Question: I am having some difficulty with pyplot's awesome drawing abilities. I have selected my very own colormap
'''
n = 6
map = matplotlib.cm.get_cmap('Dark2')
cmap = colors.ListedColormap([(0,0,0,0)] + [[map(i * 1.0 / n)[j] for j in range(3)] + [0.2] for i in range(1, n + 1)])
'''
This is basically just the Dark2 colormap, discretized to n (in my case 6) values with the zero value mapping to pure white. The main difference, however, is that the 'alpha' values for my custom colormap are set to '0.2', not '1' as is default.
The problem is that when I plot something using this, like
'''
plt.pcolormesh(np.random.rand(10,10), cmap = cmapInv)
'''
the result is something like this:

This looks nice enough, but you can clearly see that around each box, there is a very thin border of the same color as the box but with 'alpha' set to '1'.
EDIT: As suggested in the comments, the cause of these borders is probably overlap between the boxes.
Is there a way to clean this up?
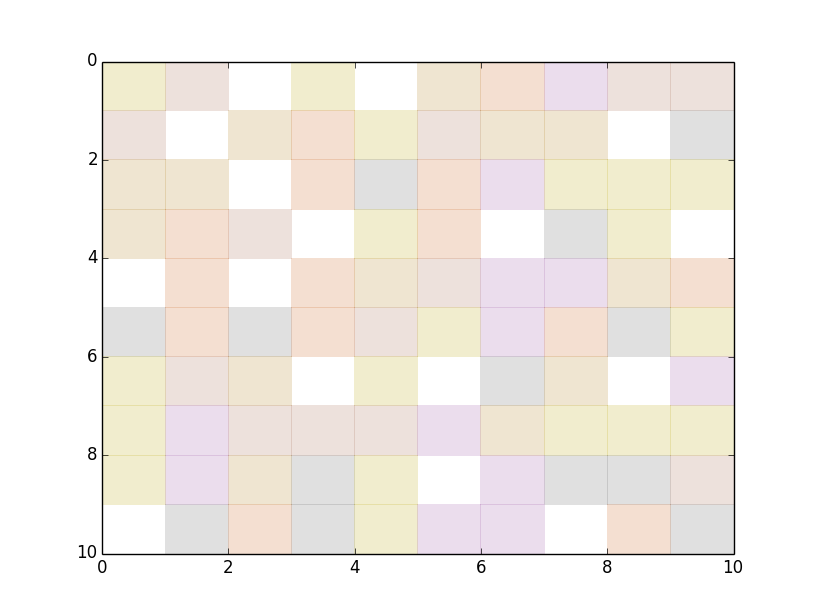
Answer: As a minor workaround in the meantime, I found you can get the image closer to what you want by messing with the 'edgecolor' and 'linewidth' attributes. For example, using the following input to 'pcolormesh':
'''
plt.pcolormesh(np.random.rand(10,10), cmap = cmapInv, edgecolor=(1.0, 1.0, 1.0, 0.3), linewidth=<PHONE>)
'''
outputs the following image: